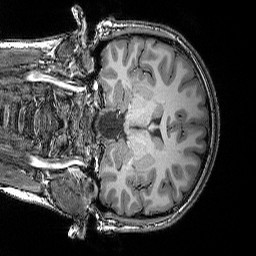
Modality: T1w
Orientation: coronal
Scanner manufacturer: siemens
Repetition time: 2.25 s
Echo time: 0.00418 s